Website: crate-barrel
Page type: billing-address
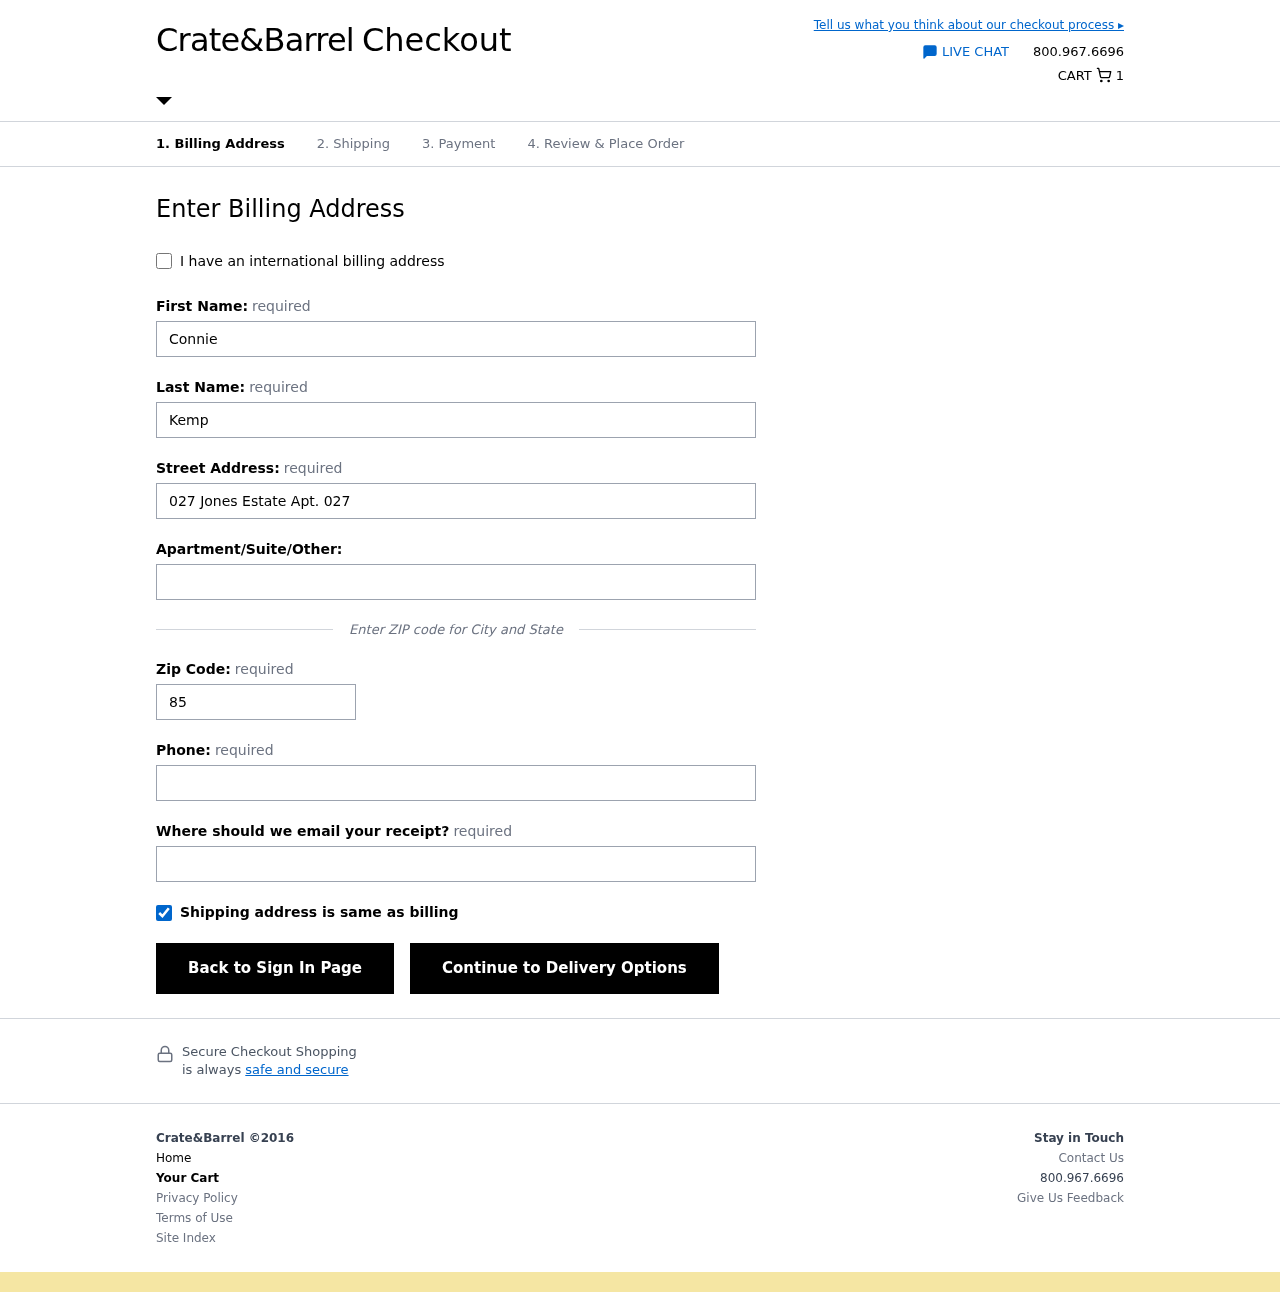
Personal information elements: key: PII_EMAIL
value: connie.kemp@gmail.com
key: PII_FIRSTNAME
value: Connie
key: PII_LASTNAME
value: Kemp
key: PII_PHONE
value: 7892219929
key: PII_POSTCODE
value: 85220
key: PII_STREET
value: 027 Jones Estate Apt. 027
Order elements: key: ORDER_NUM_ITEMS
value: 1